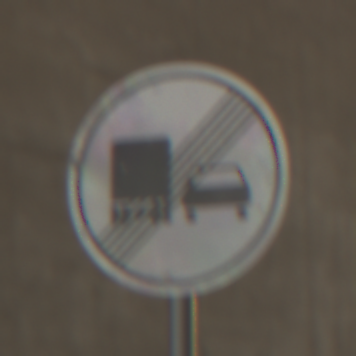
Verkehrszeichen: EndeUeberholverbotKraftfahrzeuge
Umgebung: Roofed, Tunnel
Tageszeit: Midday
Wetter: NotSpecified
Licht: Natural
Jahreszeit: NotSpecified
Kontrast: MediumContrast